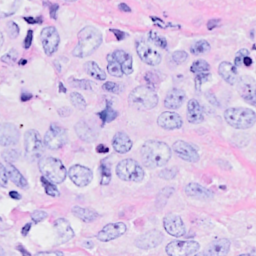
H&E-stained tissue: Breast